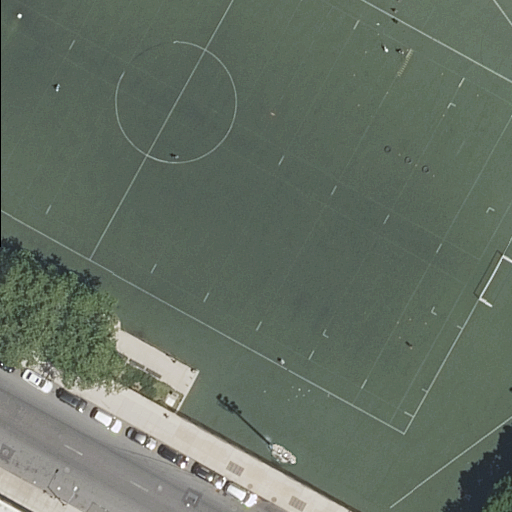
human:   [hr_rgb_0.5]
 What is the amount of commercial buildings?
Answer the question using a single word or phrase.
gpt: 0

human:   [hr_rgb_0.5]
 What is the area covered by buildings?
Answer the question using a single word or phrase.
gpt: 3m2

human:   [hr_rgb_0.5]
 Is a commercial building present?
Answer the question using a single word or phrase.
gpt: no

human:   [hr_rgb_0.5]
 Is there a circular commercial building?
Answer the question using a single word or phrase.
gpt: no

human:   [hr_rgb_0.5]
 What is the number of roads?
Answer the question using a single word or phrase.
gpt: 1

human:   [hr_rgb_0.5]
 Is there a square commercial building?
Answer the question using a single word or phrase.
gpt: no

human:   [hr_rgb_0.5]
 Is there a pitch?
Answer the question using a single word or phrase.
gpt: yes

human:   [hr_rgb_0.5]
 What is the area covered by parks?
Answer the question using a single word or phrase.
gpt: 9073m2

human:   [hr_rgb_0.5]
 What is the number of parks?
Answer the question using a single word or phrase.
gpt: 1

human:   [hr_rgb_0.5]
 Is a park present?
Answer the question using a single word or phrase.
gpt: yes

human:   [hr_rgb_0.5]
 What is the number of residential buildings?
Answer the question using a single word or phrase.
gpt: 1

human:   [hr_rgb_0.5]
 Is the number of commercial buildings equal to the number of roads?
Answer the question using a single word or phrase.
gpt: no

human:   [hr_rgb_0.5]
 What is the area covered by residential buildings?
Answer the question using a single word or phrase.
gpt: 3m2

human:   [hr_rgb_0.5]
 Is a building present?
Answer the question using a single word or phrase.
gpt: yes

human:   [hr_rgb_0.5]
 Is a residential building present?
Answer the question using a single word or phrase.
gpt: yes

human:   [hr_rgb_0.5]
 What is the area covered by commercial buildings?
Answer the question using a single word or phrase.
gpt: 0m2

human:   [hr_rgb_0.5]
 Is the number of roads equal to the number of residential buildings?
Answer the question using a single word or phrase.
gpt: yes

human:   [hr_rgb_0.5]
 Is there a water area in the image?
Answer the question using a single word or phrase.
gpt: no

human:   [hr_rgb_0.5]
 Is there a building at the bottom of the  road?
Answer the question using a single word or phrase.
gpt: yes

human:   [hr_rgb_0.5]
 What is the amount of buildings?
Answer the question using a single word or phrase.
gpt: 1

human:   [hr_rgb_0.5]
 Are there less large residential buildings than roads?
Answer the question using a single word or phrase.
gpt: yes

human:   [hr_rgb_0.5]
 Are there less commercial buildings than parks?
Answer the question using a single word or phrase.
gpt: yes

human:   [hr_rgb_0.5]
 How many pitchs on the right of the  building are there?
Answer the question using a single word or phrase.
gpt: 0

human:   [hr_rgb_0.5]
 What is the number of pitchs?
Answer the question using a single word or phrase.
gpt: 1

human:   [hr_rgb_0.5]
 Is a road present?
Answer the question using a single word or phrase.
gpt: yes

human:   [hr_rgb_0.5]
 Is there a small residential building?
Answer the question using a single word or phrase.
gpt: yes

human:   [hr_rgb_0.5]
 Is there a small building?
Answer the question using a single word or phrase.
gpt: yes

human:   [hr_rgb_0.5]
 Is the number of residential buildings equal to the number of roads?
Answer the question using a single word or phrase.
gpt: yes

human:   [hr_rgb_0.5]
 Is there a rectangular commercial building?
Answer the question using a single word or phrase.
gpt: no

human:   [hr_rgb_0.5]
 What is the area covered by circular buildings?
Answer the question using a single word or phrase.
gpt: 0m2

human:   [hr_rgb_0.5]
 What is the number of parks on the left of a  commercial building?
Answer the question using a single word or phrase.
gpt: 0

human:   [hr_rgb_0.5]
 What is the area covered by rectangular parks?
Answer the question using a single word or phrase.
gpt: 9073m2

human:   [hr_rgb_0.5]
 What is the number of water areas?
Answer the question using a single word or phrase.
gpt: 0

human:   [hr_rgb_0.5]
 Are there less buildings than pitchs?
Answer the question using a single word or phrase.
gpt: no

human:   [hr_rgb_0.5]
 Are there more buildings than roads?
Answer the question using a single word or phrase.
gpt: no

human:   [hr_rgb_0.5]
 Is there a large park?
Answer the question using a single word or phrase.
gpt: yes

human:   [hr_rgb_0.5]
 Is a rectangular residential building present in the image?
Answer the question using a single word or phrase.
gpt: yes

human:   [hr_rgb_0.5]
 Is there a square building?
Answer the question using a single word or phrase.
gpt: no

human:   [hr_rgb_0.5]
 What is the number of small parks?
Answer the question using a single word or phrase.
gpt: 0

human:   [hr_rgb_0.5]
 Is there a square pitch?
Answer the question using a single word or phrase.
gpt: no

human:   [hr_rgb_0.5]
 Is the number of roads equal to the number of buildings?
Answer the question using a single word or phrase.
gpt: yes

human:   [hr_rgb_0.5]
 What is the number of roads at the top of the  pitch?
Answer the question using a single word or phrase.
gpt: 0

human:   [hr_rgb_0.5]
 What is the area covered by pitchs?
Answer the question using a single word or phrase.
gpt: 6378m2

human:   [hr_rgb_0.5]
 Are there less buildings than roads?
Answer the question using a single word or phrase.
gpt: no

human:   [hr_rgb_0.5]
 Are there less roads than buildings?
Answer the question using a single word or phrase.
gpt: no

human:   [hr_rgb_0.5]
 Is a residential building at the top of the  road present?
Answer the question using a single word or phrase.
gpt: no

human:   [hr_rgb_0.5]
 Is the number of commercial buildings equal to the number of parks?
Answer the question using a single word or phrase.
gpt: no

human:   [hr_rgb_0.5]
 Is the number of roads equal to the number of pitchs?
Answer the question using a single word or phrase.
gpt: yes

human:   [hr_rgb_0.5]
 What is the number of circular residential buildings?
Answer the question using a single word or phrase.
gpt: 0

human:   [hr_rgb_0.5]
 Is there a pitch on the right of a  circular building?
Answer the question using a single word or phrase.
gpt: no

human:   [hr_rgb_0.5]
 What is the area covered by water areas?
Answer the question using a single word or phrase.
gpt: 0m2

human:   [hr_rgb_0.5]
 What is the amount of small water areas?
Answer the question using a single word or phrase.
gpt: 0

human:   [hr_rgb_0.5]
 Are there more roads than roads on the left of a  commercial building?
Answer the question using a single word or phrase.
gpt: yes

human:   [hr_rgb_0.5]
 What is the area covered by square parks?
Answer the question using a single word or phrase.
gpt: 0m2

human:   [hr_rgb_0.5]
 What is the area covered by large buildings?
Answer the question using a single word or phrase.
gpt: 0m2

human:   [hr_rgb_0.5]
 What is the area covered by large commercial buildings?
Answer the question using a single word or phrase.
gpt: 0m2

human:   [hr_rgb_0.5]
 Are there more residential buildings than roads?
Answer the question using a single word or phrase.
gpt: no

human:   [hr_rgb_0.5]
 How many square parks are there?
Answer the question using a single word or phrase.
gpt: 0

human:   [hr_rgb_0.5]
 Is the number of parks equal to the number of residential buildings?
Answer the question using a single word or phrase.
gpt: yes

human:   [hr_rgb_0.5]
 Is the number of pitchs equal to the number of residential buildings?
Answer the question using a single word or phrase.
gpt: yes

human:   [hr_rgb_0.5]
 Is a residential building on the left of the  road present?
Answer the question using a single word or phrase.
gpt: yes

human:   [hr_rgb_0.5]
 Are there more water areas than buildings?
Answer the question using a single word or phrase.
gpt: no

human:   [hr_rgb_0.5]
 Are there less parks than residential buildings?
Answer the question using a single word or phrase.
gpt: no

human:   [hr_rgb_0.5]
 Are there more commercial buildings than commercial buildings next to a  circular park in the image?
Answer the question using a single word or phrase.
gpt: no